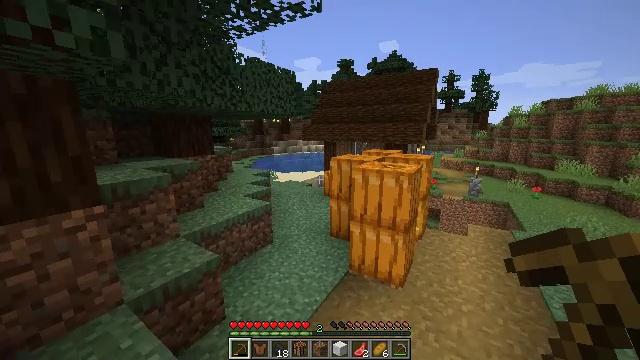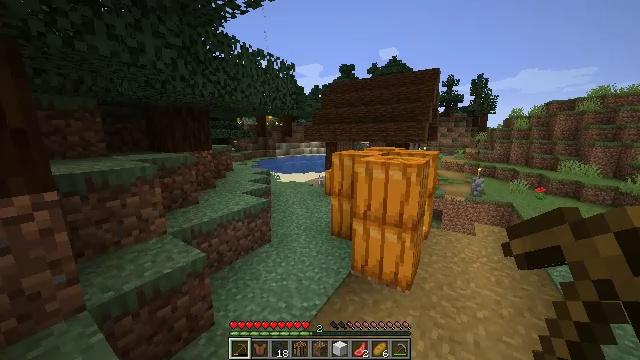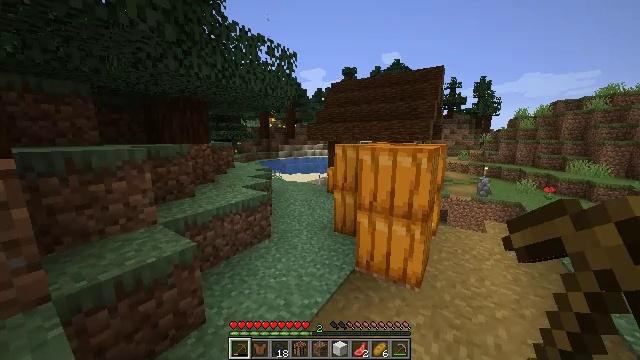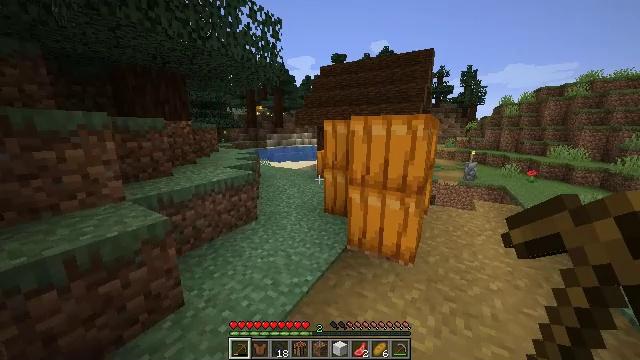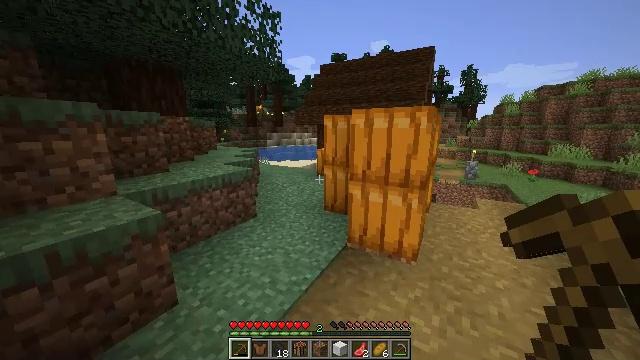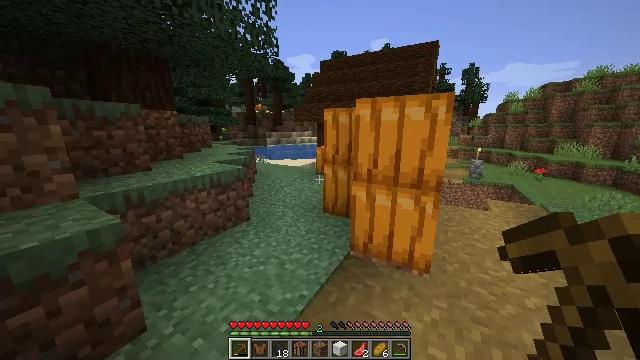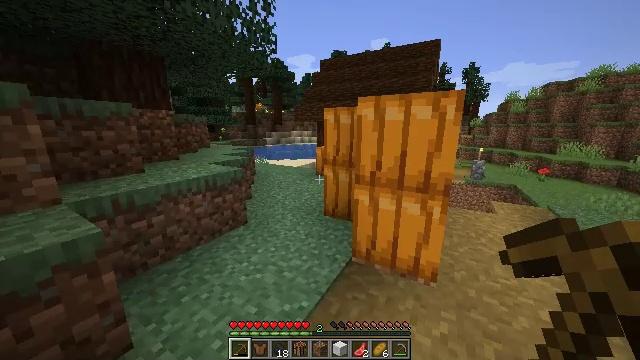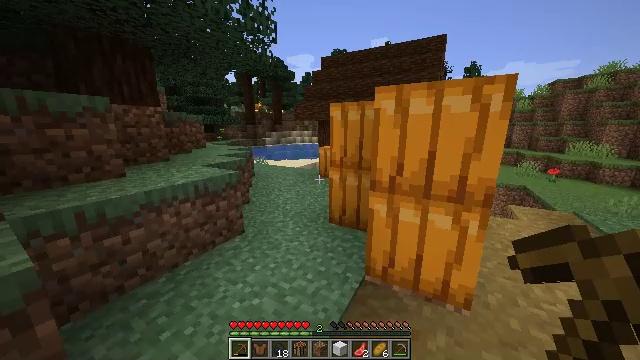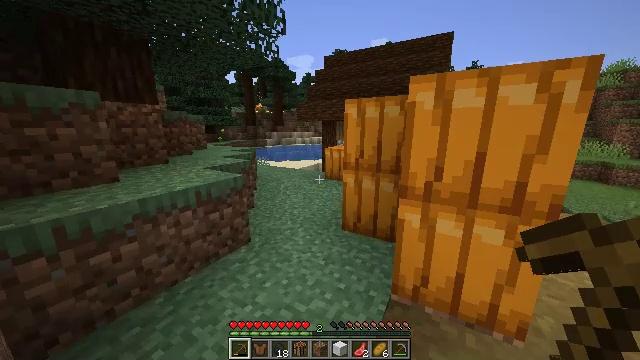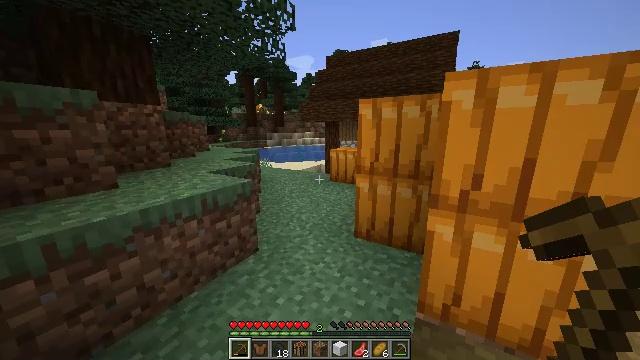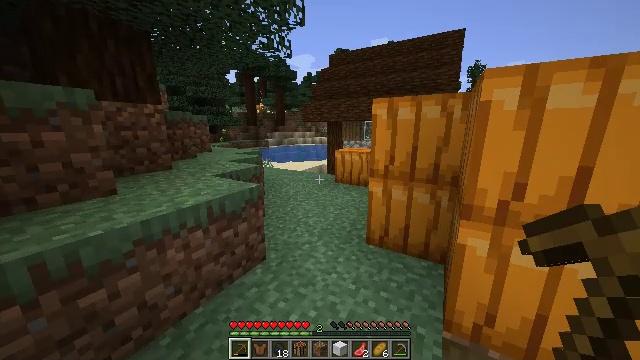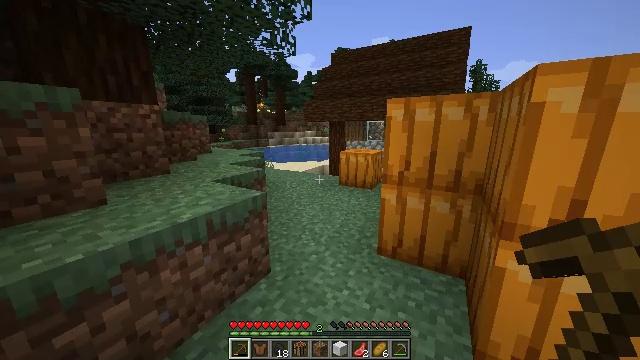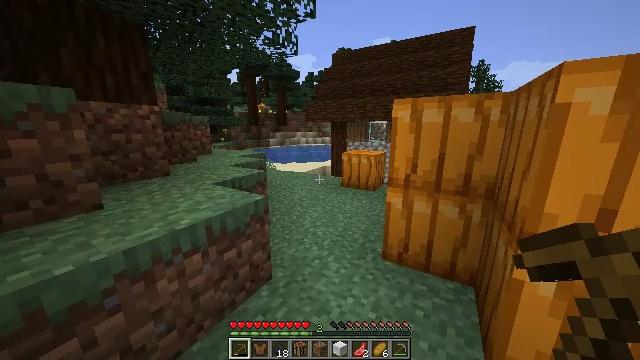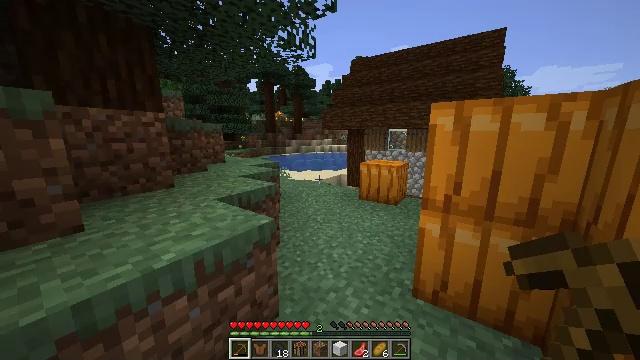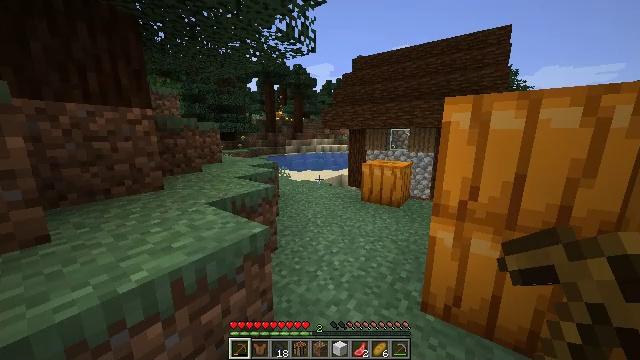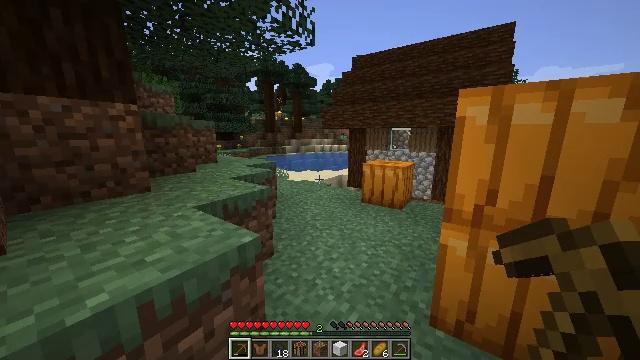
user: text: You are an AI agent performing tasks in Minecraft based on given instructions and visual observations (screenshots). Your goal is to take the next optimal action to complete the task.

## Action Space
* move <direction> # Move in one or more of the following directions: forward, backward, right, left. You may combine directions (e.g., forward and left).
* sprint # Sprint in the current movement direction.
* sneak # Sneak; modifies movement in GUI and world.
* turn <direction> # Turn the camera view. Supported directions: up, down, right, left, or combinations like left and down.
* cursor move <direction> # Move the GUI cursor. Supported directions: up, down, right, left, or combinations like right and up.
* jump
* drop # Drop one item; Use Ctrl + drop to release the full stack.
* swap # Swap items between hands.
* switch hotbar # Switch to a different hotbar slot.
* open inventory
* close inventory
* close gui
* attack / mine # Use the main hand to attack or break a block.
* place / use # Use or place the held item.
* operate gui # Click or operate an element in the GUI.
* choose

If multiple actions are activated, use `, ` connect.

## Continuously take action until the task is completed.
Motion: motion action
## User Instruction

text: Break the blue bed to move it.
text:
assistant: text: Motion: move forward, sprint
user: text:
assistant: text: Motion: move forward, sprint
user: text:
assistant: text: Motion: move forward, sprint, turn right and down
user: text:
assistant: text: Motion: move forward, sprint
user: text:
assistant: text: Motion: move forward, sprint
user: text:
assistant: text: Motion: move forward, sprint
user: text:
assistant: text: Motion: move forward and move left, sprint
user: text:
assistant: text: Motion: move forward and move left, sprint
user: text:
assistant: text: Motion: move forward and move left, sprint
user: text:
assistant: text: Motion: move forward and move left, sprint
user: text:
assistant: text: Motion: move forward, sprint
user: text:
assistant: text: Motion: move forward, sprint
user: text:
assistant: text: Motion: move forward, sprint, turn left and up
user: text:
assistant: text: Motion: move forward, sprint
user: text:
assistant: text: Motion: move forward, sprint
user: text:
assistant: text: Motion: move forward, sprint
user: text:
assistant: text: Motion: move forward, sprint
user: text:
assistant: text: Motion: move forward, sprint
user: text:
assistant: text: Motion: move forward, sprint
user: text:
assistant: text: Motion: move forward, sprint, turn right
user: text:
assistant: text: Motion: move forward, sprint
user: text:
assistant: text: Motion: move forward, sprint
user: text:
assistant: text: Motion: move forward, sprint
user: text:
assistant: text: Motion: move forward, sprint
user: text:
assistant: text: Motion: move forward, sprint
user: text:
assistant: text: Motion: move forward, sprint
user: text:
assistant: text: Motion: move forward, sprint
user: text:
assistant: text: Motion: move forward, sprint
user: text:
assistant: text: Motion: move forward, sprint
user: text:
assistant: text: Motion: move forward, sprint